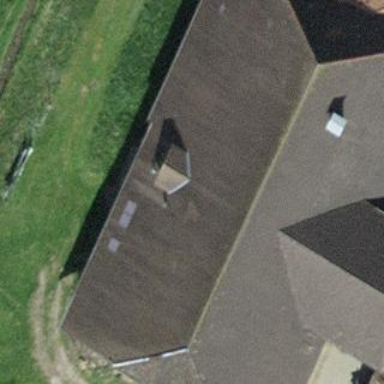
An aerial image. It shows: Farm building.